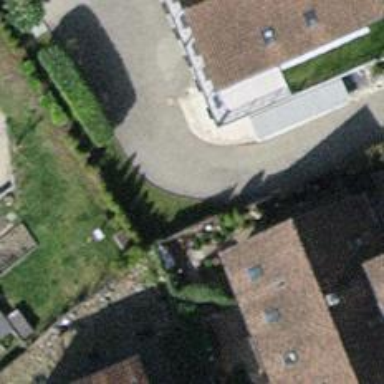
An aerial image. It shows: Driveway made of paving stones.